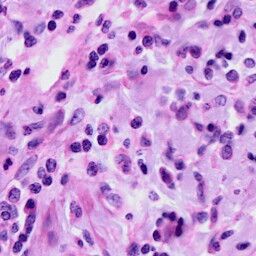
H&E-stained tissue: Cervix